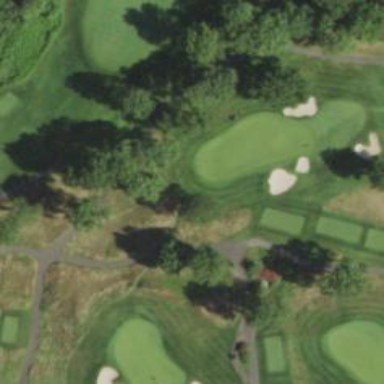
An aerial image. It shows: Path used for both walking and golf.